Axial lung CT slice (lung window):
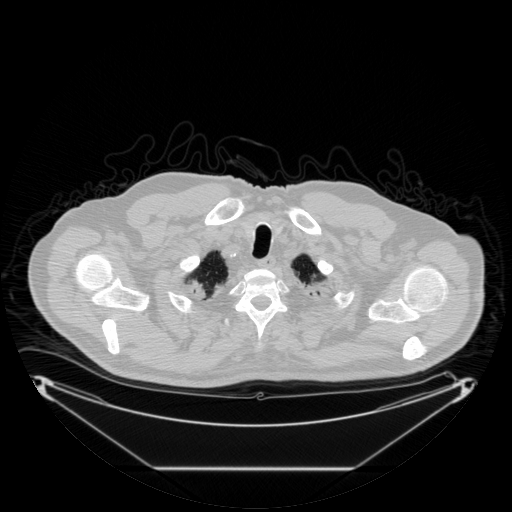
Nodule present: no